Question: I am not able to run the 'TestXcodeColors.app' <URL>

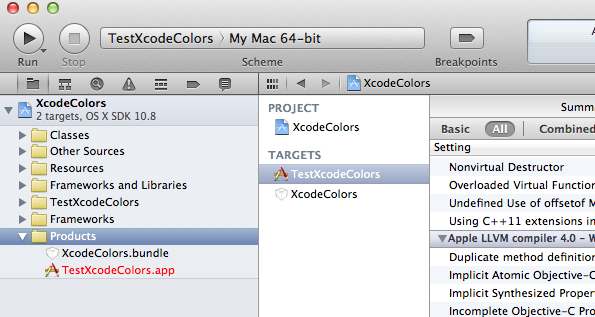
Answer: /

Choose the "Scheme" aka "Target to build" in the drop down that says "Scheme" and hit "OK"